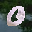
Label: 0